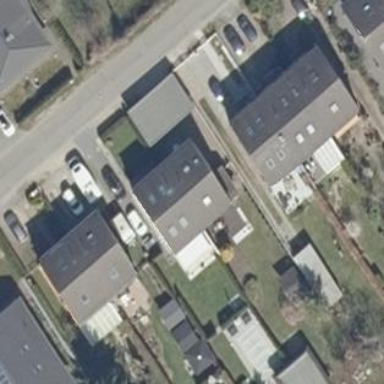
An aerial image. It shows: Semi-detached house.